Field crop: maize
Growth stage: 2
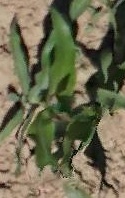
Species: maize